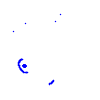
Particle: proton